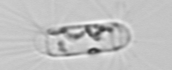
Label: Corethron_hystrix